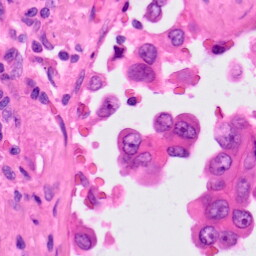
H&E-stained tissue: Lung